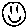
Label: smiley face